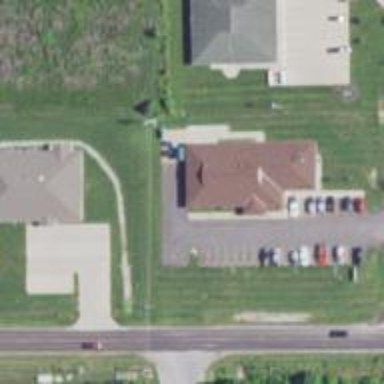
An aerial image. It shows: Clinic.